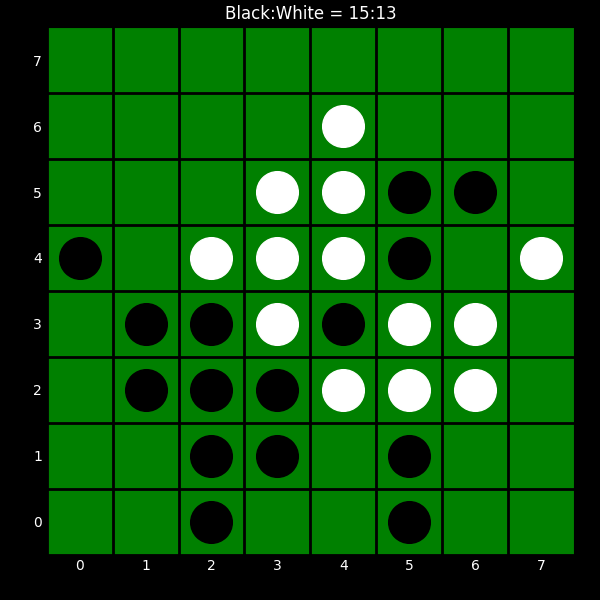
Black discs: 15
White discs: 13